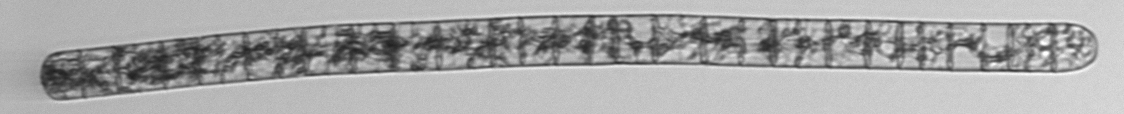
Label: Trichodesmium